Question: Say that I have a 'DrawingBrush' that has three colors hard-coded, i.e. a border, a foreground, and a background.

'''
<!-- Resource -->
<DrawingBrush x:Key="EventIcon" Stretch="Uniform">
<DrawingBrush.Drawing>
<DrawingGroup>
<DrawingGroup.Children>
<GeometryDrawing Brush="#FF9200CE" Geometry="F1 M 51.2119,61.4688L 43.4193,61.4688L 43.4194,29.318L 27.8341,29.318L 27.834,61.4688L 20.0414,61.4688L 35.6267,77.1353L 51.2119,61.4688 Z "/>
<GeometryDrawing Brush="#FFB400FF" Geometry="F1 M 44.4789,64.2014L 40.2667,64.2667L 40.13,29.318L 27.8341,29.318L 27.834,61.4688L 20.0414,61.4688L 33.8667,75.1467L 44.4789,64.2014 Z "/>
<GeometryDrawing Geometry="F1 M 51.2119,61.4688L 43.4193,61.4688L 43.4194,29.318L 27.8341,29.318L 27.834,61.4688L 20.0414,61.4688L 35.6267,77.1353L 51.2119,61.4688 Z ">
<GeometryDrawing.Pen>
<Pen Thickness="2" StartLineCap="Round" EndLineCap="Round" LineJoin="Round" Brush="#FF3D0033"/>
</GeometryDrawing.Pen>
</GeometryDrawing>
<GeometryDrawing Brush="#FFFFFFFF" Geometry="F1 M 33.7559,53.2538L 32.6202,40.9989L 32.6202,35.3362L 37.3531,35.3362L 37.3531,40.9989L 36.2333,53.2538L 33.7559,53.2538 Z M 32.6202,59.6771L 32.6202,54.9442L 37.3531,54.9442L 37.3531,59.6771L 32.6202,59.6771 Z "/>
</DrawingGroup.Children>
</DrawingGroup>
</DrawingBrush.Drawing>
</DrawingBrush>
<!-- Usage -->
<Rectangle Width="16" Height="16" Fill="{StaticResource EventIcon}" />
'''
What would be the best approach to be able to change these colors from the parent 'Rectangle', yet still have a default fallback?
As I write this question, I have thought to two possible solutions...
Using a 'RelativeSource' binding to connect each to their equivalent property, e.g. '{Binding Path=BorderBrush, RelativeSource={RelativeSource AncestorType={x:type Rectangle}}' however:
1. Rectangle being a Shape does not have BorderBrush properties;
2. I could not provide a default value. Specifying FallbackValue in the binding won't work as the binding would resolve and take it's default value. (Edit: As I write this, I thinking that I could possibly use the NullValue property).
Write an attached property that takes an array of colors/brushes and then have a converter to map it to the 'GeometryDrawing.Brush'. Provide a default value using the 'Binding.IsNull' property as I can guarantee a null value is return if it cannot map if the attached property is null or that color is not remapped.
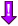
Answer: I would go with a <URL> and change them locally by adding brushes with the same key in some control's resources.